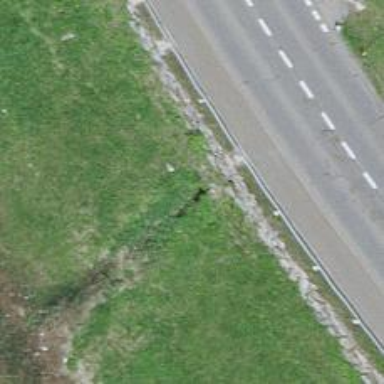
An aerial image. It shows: Culvert tunnel.